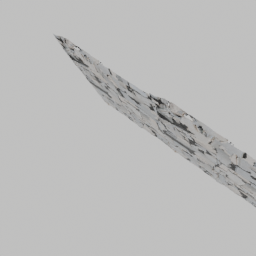
Label: architecture